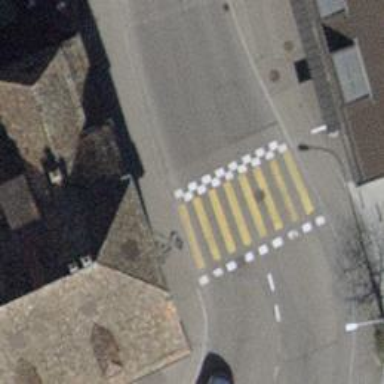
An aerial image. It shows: Marked crossing with traffic calming table.